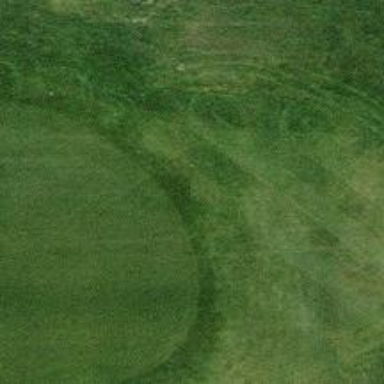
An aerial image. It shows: Scenic golf fairway.